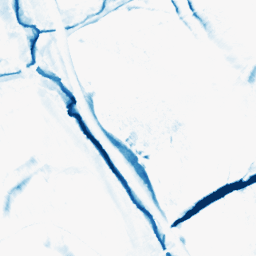
Category: morphological
Decomposition family: morphological_diamond
Decomposition parameters: operation: closing
radius: 10
Upsampling method: sinc_hamming
Upsampling parameters: scale: 4
kernel_size: 8
Upsampling scale: 4